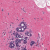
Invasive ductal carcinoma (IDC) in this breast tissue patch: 0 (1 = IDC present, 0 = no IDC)